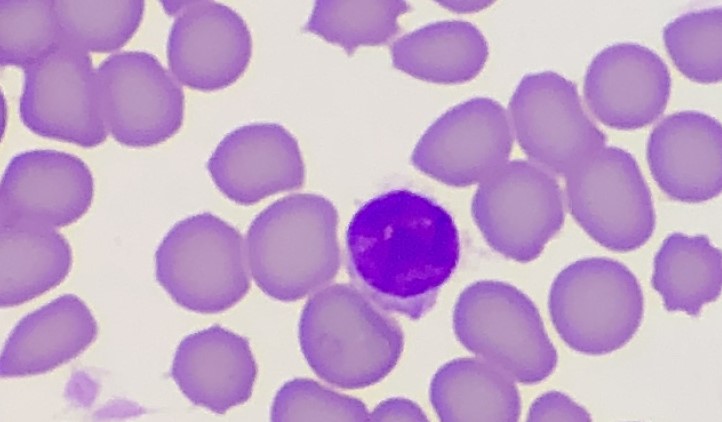
White blood cell type: Lymphocyte